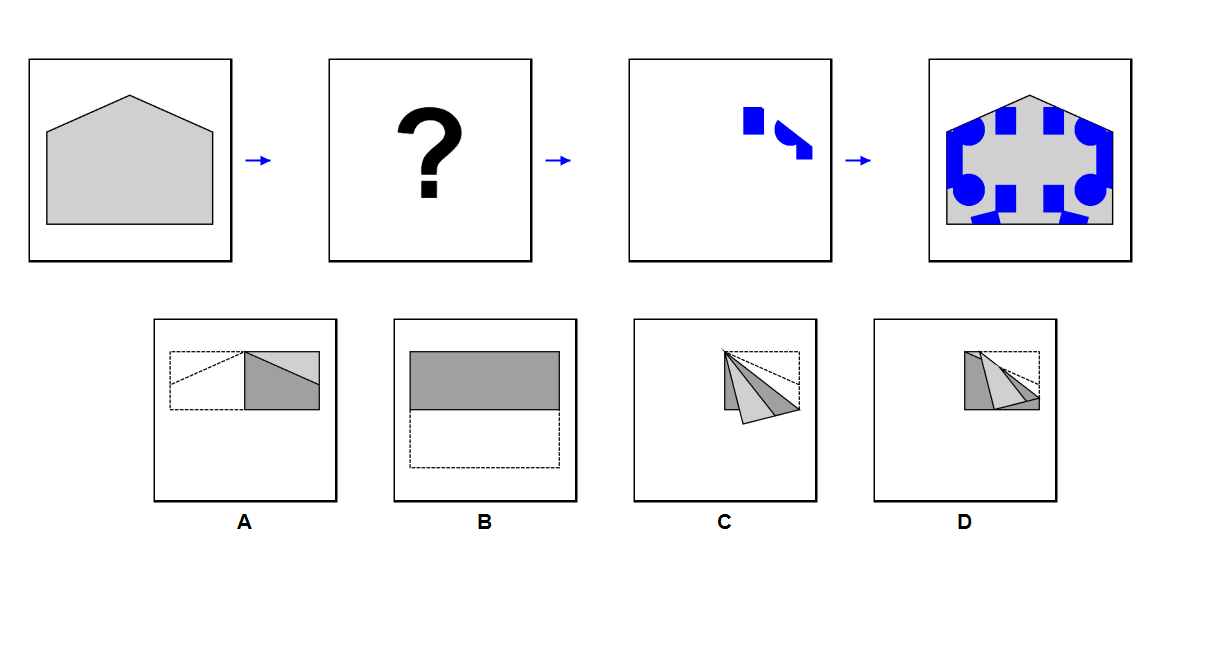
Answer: C